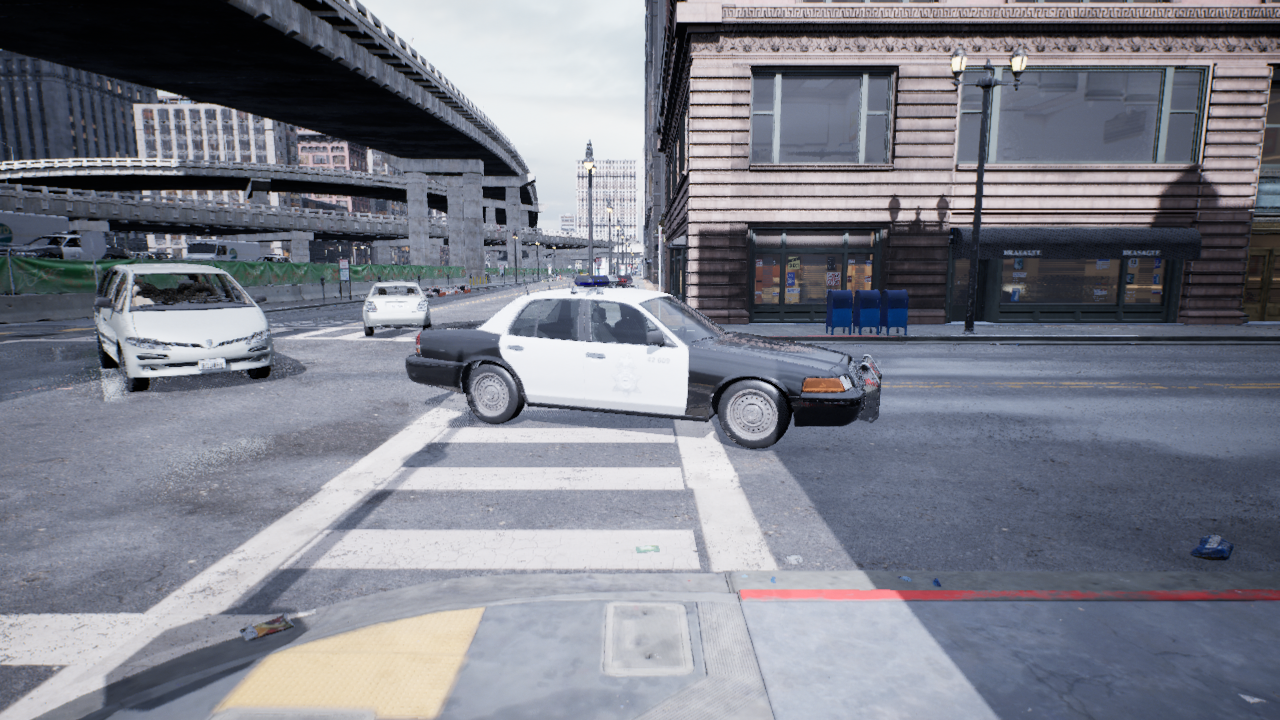
Venue: intersection
Lighting: overcast
Vehicle rig: sedan